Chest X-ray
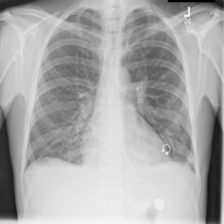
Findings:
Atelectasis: positive
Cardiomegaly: negative
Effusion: positive
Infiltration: negative
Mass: negative
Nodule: negative
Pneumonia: negative
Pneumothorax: negative
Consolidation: negative
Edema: negative
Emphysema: negative
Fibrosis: negative
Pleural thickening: negative
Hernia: negative